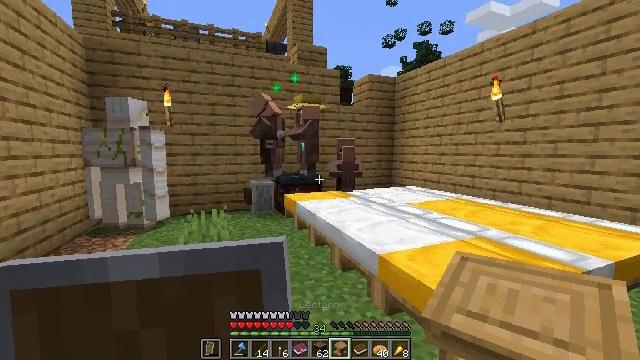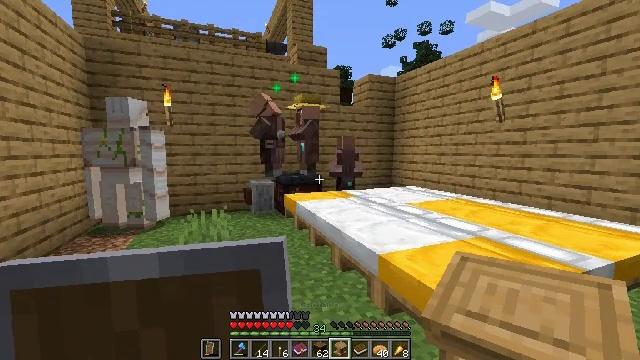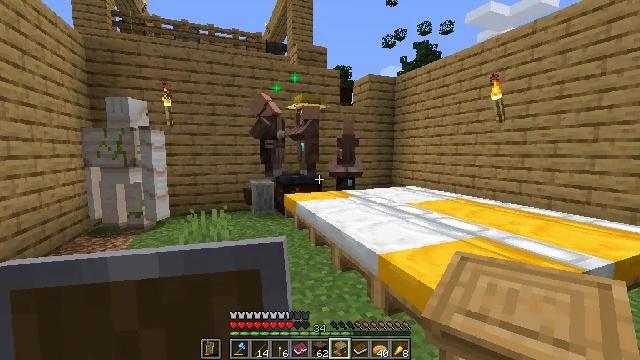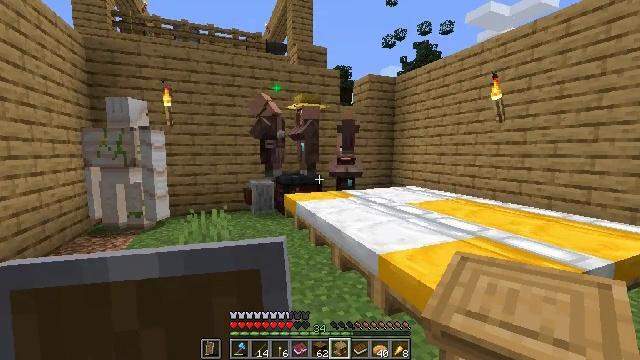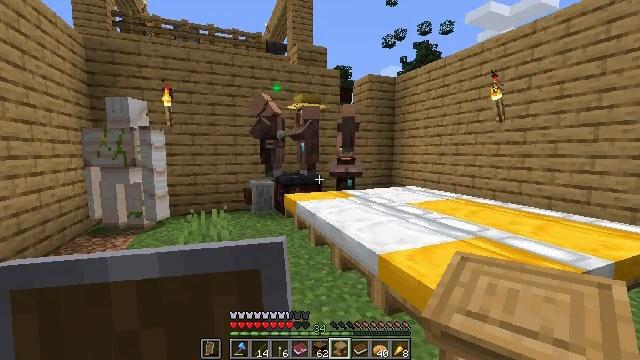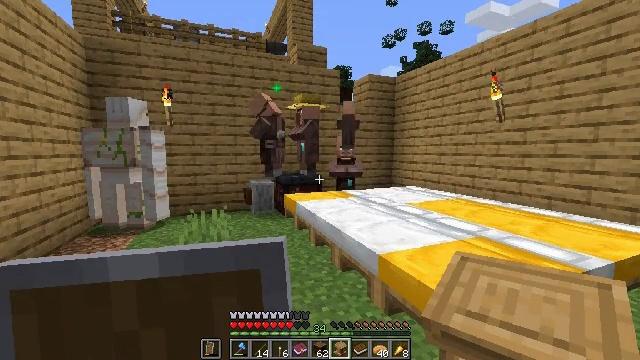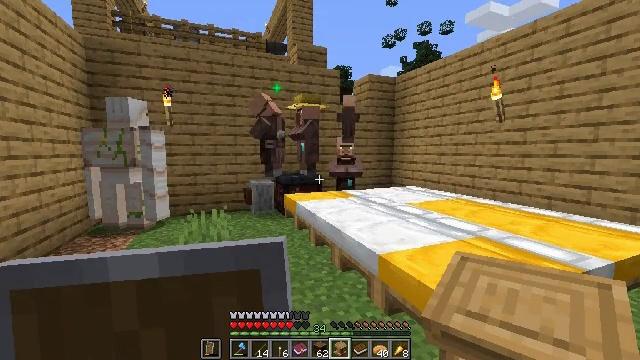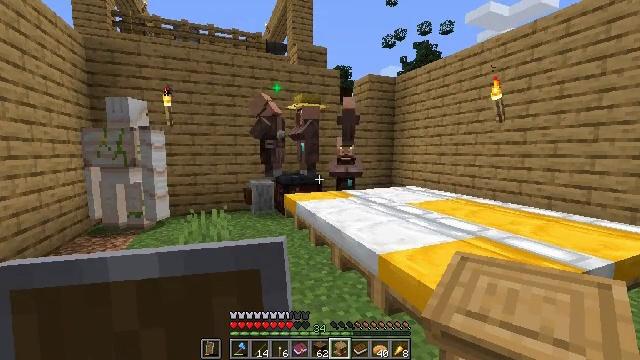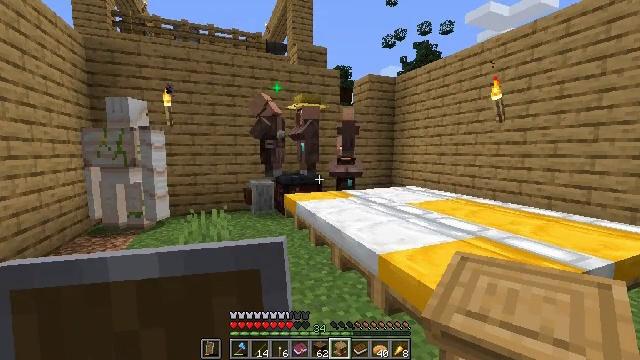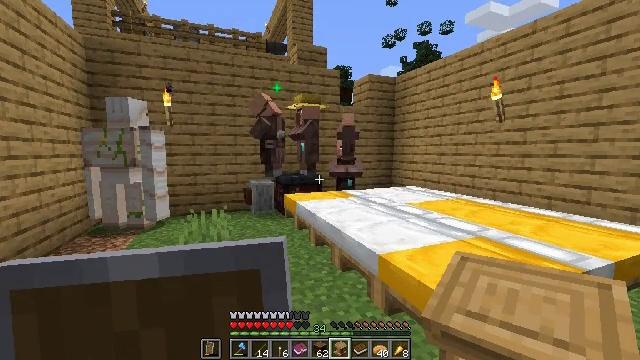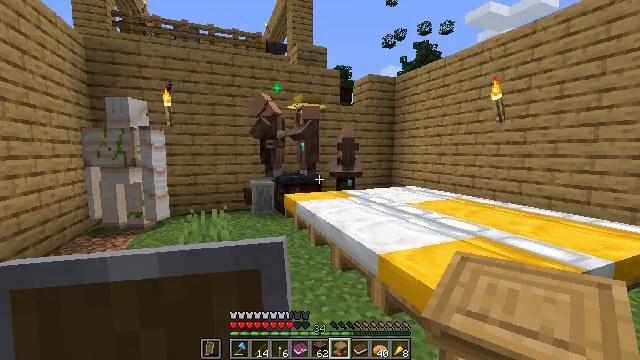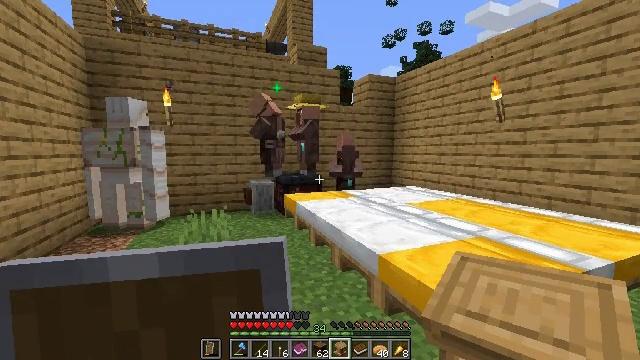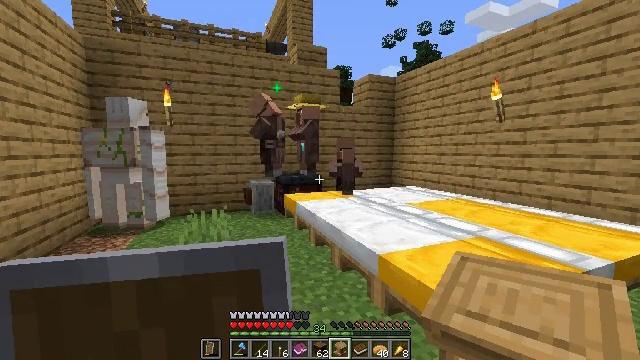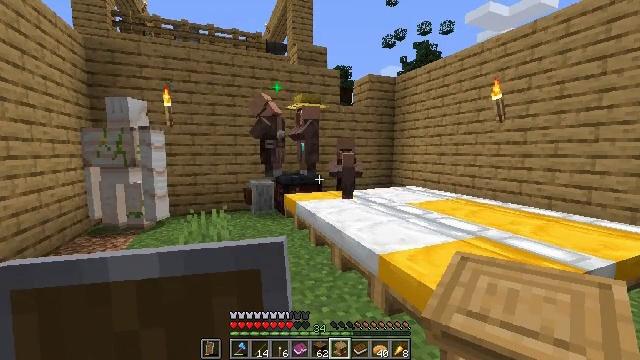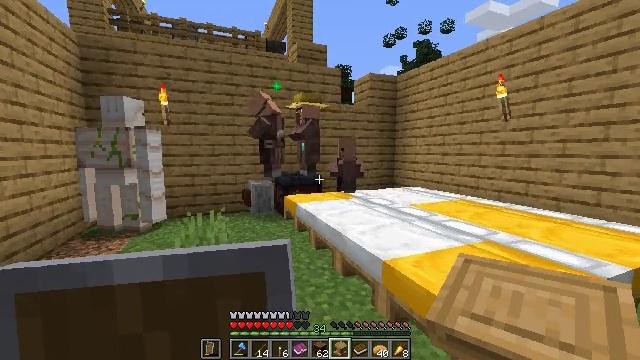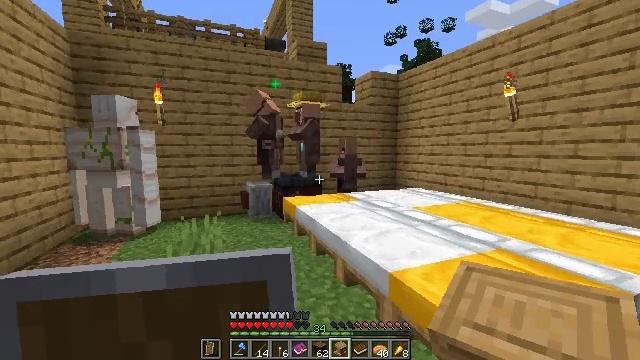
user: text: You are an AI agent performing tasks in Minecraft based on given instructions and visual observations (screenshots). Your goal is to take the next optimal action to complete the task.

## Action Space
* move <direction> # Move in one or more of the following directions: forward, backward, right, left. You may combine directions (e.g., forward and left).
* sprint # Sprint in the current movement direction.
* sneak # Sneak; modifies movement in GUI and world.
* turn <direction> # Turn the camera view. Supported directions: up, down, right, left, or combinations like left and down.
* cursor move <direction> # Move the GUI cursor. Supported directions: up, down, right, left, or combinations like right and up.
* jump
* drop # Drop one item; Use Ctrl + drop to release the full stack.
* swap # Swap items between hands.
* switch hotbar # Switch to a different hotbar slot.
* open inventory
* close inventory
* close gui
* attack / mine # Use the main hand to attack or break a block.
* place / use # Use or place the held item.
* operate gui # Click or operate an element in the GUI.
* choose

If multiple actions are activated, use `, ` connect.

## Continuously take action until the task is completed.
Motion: motion action
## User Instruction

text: Recycle the grindstone by mining it.
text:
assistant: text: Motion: no_op
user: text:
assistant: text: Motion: no_op
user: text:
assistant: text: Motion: no_op
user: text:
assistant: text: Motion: no_op
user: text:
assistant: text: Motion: no_op
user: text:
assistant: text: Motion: no_op
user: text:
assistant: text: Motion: no_op
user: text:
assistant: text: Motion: no_op
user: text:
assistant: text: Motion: no_op
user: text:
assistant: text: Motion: no_op
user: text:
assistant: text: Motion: no_op
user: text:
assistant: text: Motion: no_op
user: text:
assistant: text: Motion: move forward
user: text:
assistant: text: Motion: move forward
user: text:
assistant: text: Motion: move forward
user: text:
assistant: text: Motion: move forward, turn left
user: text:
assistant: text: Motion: move forward, turn left and down
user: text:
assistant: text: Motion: move forward, sprint, turn left and down
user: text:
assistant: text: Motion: move forward, sprint
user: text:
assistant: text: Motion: move forward, sprint
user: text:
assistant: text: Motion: move forward, sprint
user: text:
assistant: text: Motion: move forward, sprint
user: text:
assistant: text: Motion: move forward, sprint
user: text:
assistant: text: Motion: move forward
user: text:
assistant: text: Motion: move forward
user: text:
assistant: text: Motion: move forward
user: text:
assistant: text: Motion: move forward
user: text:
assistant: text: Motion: move forward
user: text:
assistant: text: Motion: move forward, turn left and up
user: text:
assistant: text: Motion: move forward, turn left and up